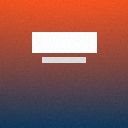
Screen state: on